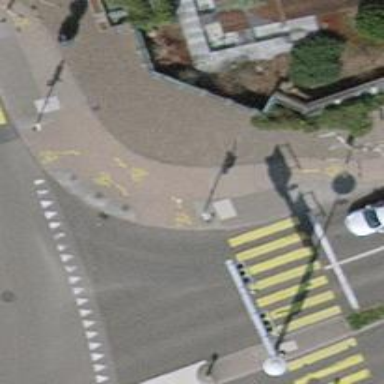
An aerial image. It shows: Path for cycling that has surface made of paving stones.